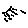
Label: sun